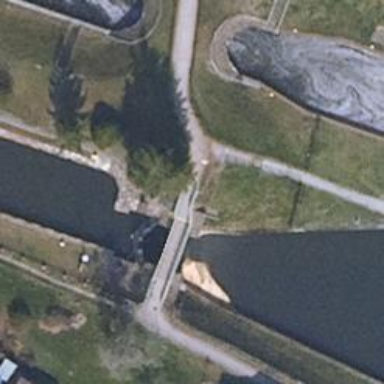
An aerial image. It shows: Lock gate along waterway.